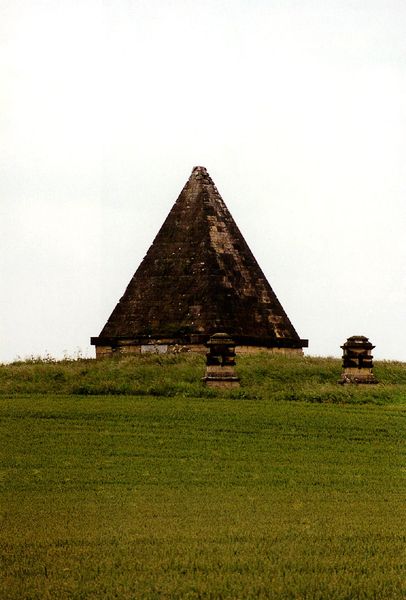
Titel: Castle Howard, North Yorkshire
Künstler: John Vanbrugh
Standort: Malton (EU - GB - Yorkshire)
Schlagwörter: himmel, weiß, dreieck, grün, fenster, hell, pfeiler, tür, dach, gebäude, gras, haus, rasen, wiese, alt, spitze, stein, steine, tod, tot, feld, häuser, hügel, mühle, natur, hütte, turm, turmspitze, küste, acker, lehm, ziegel, spitz, foto, antike, türmchen, stern, kegel, moos, grab, antik, pyramide, verdeckt, englisch, grabmal, bauwerk, spitzdach, schacht, trist, steinbau, luftschacht, hmmeö, schaht, achacht